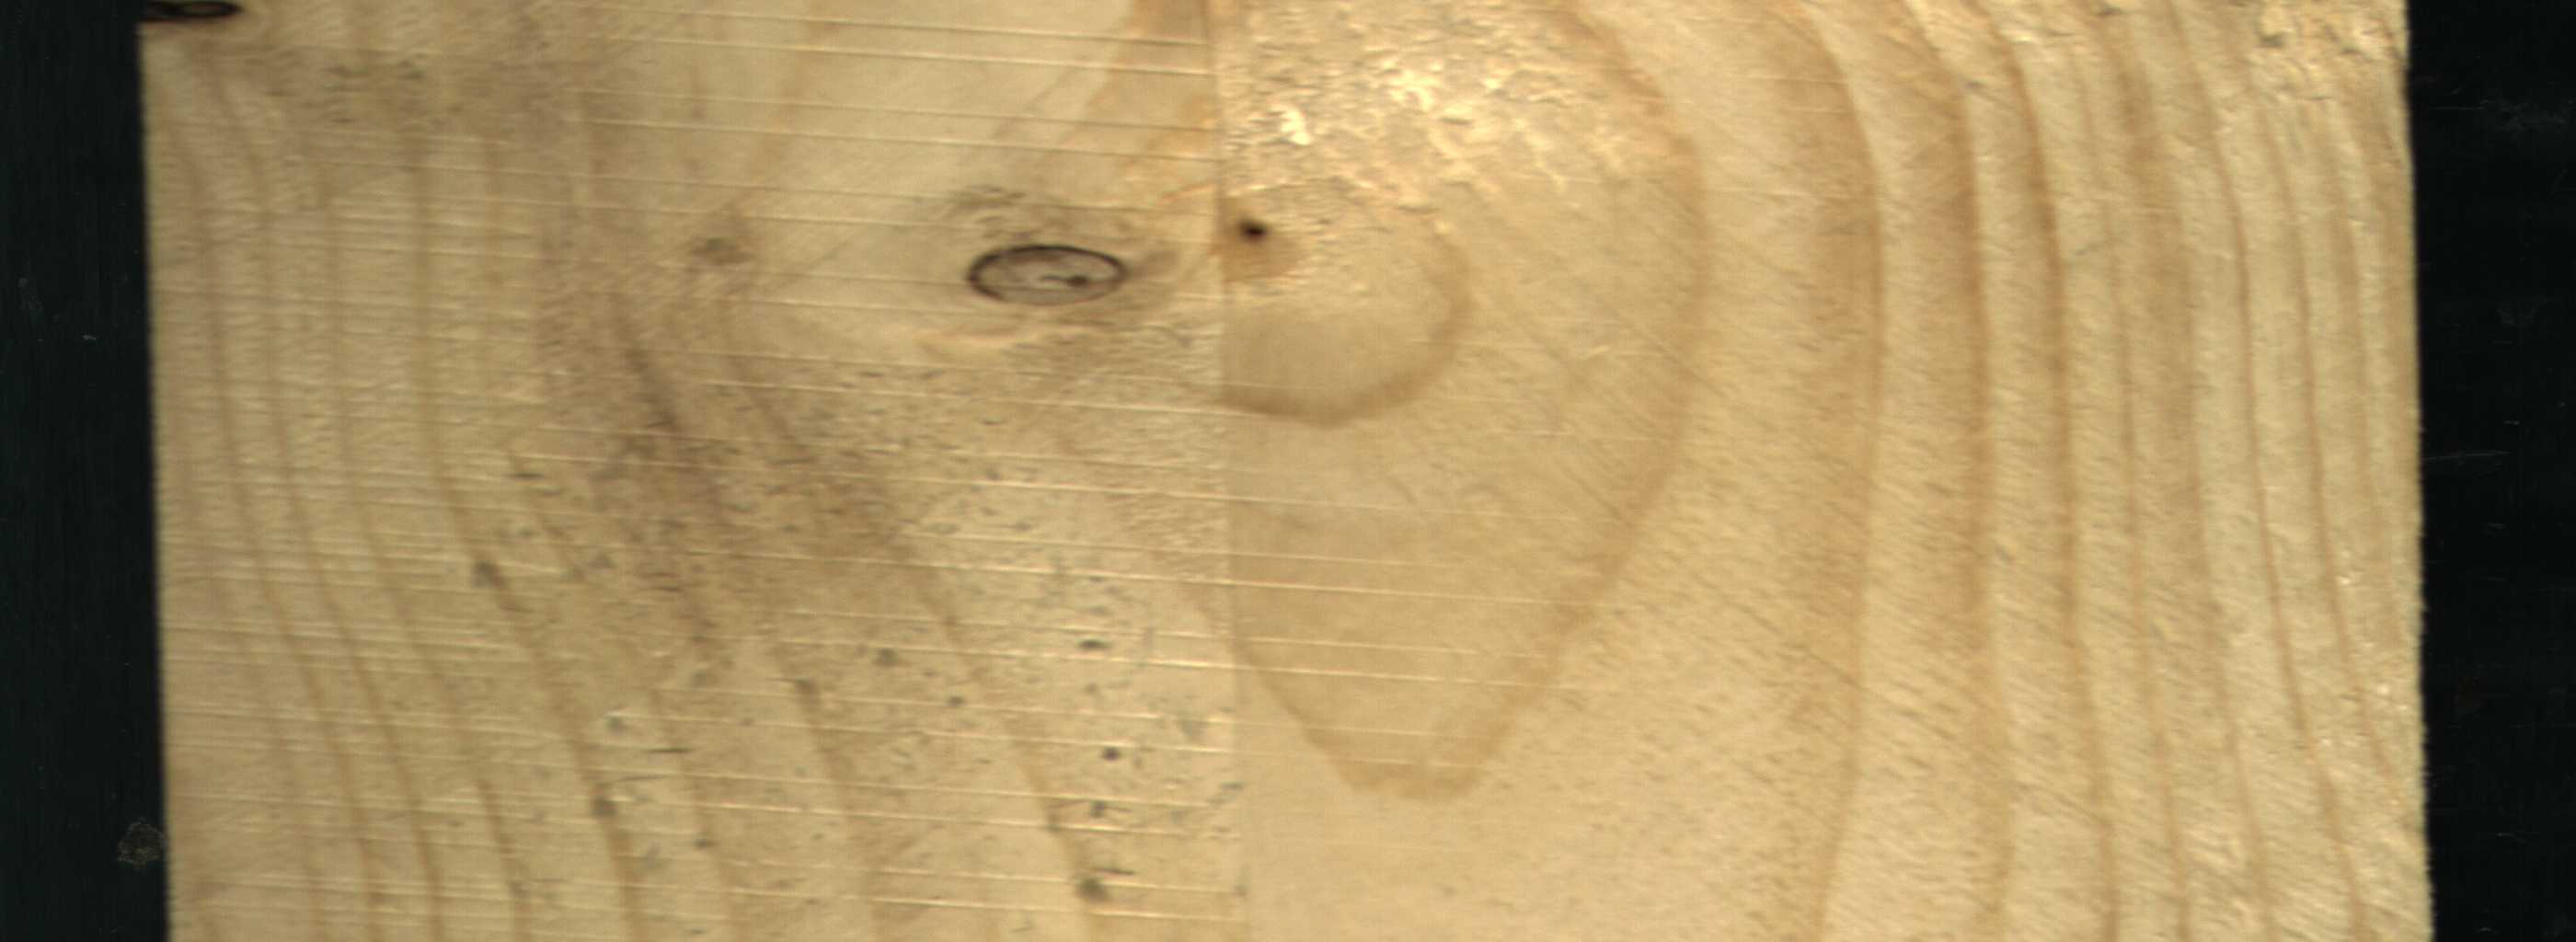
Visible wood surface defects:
Knot_missing
Dead_Knot
Live_Knot